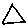
Label: triangle